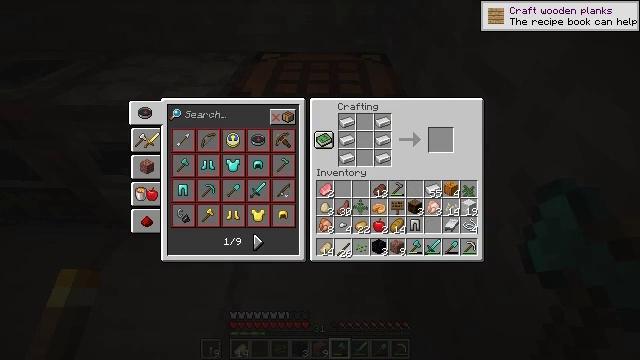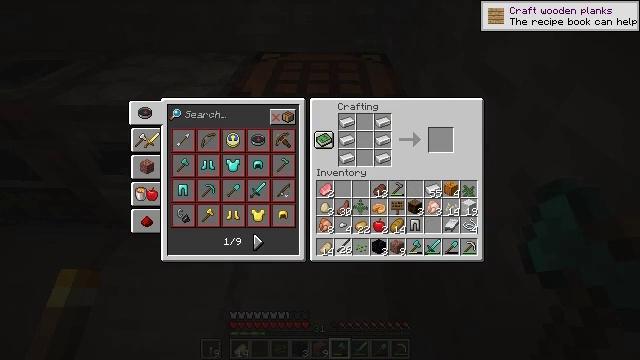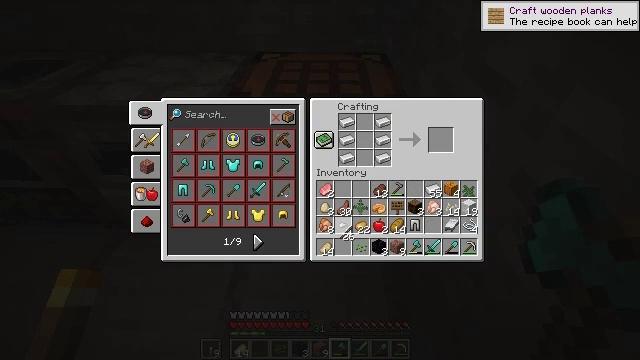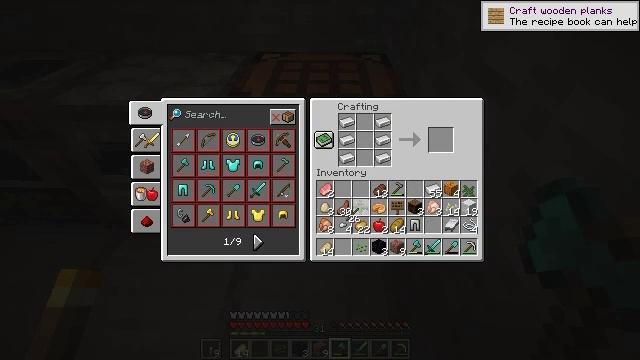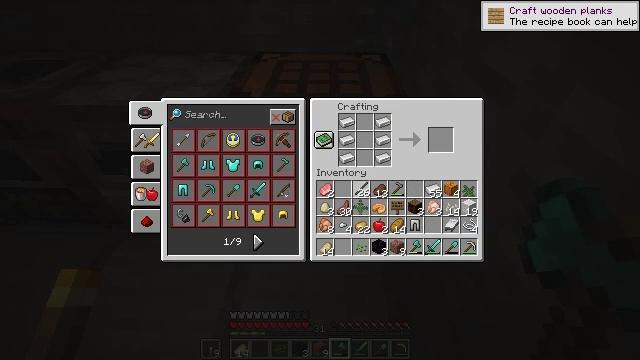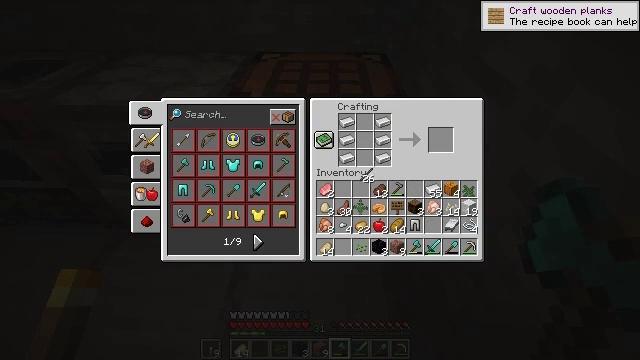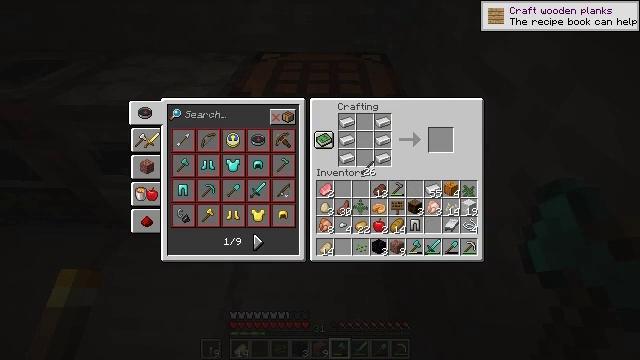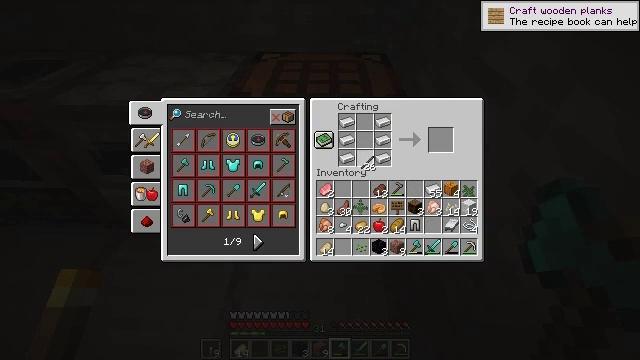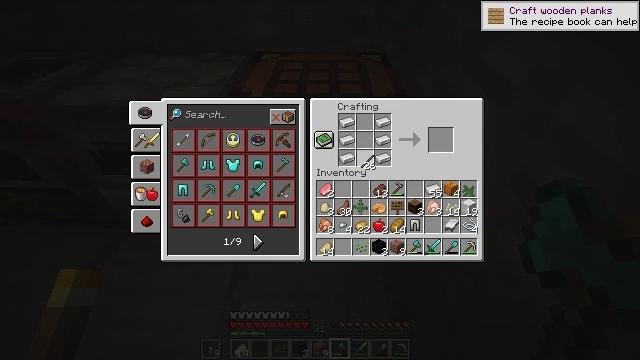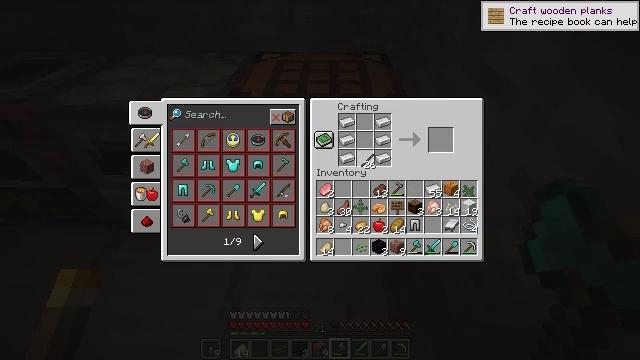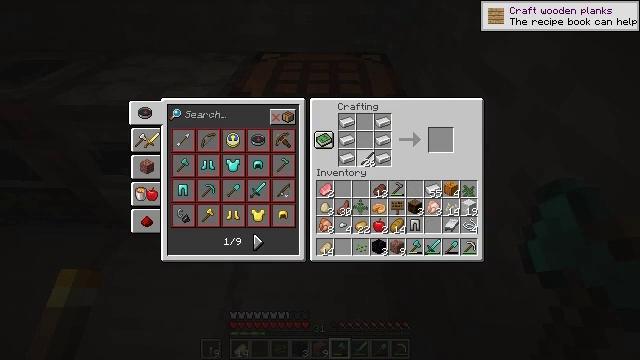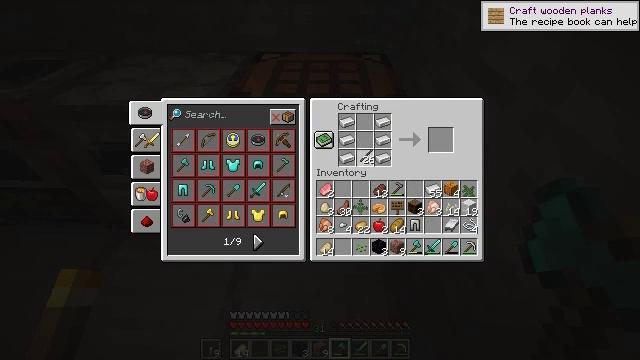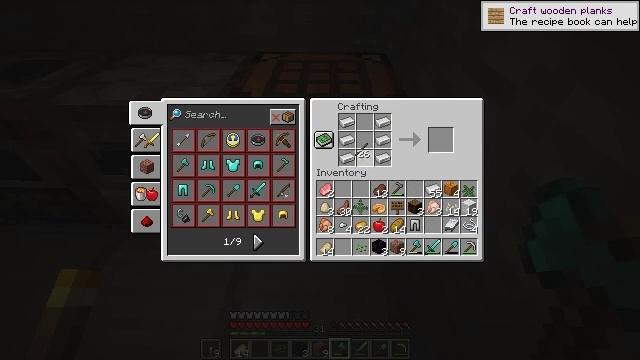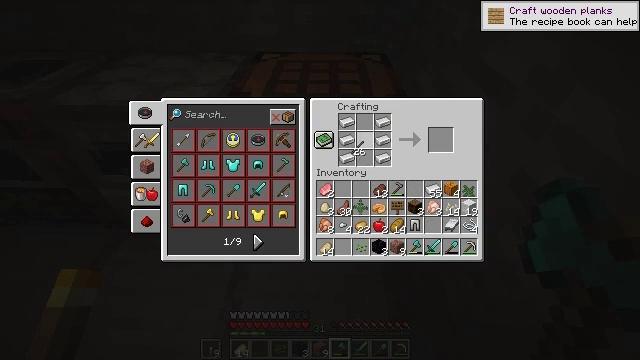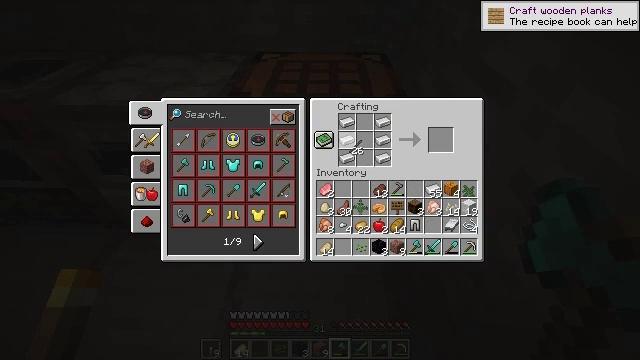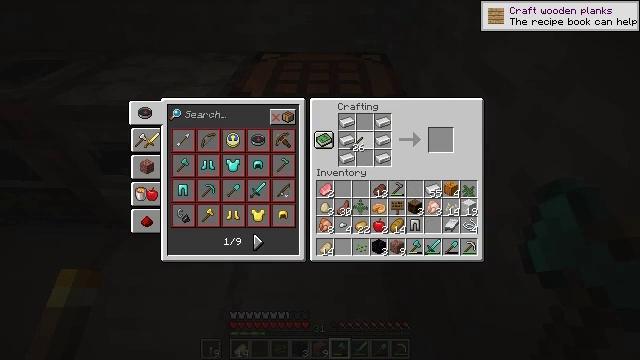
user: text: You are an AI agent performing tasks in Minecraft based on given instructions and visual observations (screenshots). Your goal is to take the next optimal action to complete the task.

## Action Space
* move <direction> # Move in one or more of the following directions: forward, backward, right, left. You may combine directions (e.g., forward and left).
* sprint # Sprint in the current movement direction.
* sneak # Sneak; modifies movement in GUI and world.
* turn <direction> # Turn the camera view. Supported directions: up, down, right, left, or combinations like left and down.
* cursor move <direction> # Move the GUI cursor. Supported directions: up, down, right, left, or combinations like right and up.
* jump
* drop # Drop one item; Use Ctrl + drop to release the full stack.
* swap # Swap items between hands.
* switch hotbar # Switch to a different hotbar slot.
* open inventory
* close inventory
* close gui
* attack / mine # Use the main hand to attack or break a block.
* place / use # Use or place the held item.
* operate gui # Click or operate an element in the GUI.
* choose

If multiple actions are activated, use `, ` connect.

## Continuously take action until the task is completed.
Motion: motion action
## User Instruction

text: Produce a rail with iron ingots and a stick on the crafting table.
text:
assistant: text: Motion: no_op
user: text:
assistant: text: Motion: turn up
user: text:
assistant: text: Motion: turn up
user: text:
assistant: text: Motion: turn right and up
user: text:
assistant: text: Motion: turn up
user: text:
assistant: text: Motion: turn up
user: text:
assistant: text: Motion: no_op
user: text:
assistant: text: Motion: no_op
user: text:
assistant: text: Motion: no_op
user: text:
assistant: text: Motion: no_op
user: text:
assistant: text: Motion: no_op
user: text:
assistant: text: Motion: no_op
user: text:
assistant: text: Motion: no_op
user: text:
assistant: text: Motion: no_op
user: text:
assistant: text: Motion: no_op
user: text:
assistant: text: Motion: no_op
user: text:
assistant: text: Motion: no_op
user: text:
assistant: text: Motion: no_op
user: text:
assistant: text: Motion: no_op
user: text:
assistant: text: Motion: no_op
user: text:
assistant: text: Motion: no_op
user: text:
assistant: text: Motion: no_op
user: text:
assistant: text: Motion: no_op
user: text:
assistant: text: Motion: no_op
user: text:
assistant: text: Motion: use / place
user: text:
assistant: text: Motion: use / place
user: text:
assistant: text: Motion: no_op
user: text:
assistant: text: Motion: turn right and down
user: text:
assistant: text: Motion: turn down
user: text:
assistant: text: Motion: turn down